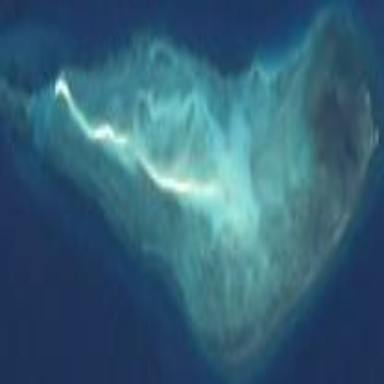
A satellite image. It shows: Beautiful reef in its natural state.